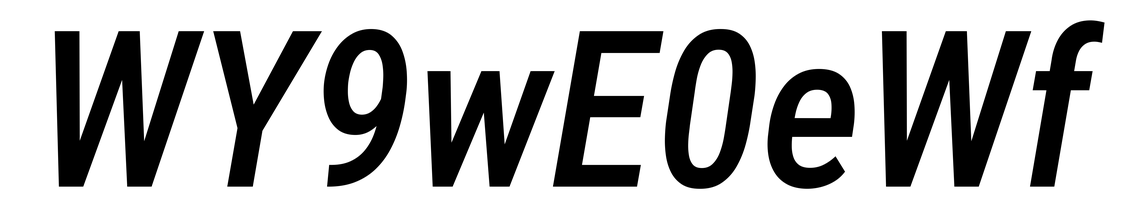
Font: Roboto-Italic_Condensed_Medium_Italic